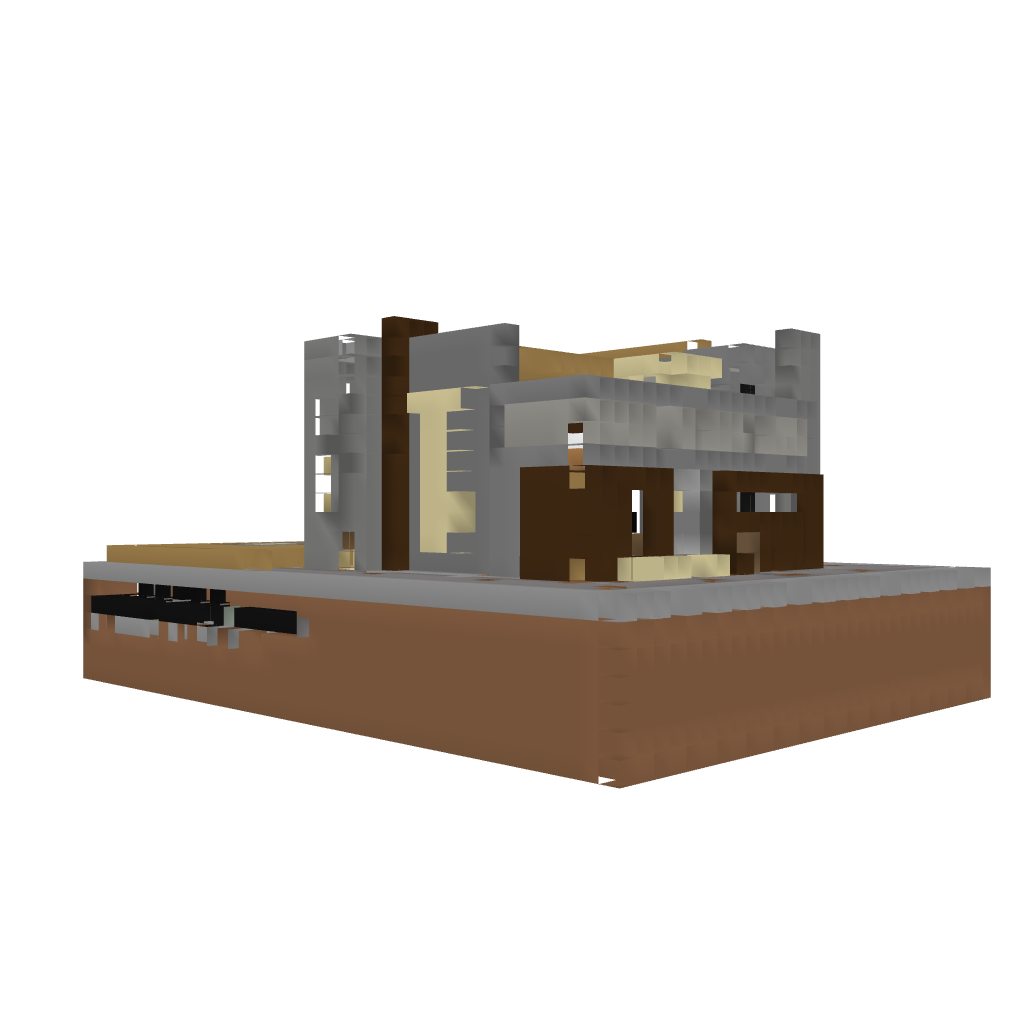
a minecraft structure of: Ultimate Modern House #2